Aerial crown-view tile of a tropical tree (Barro Colorado Island, Panama), acquired 20250512:
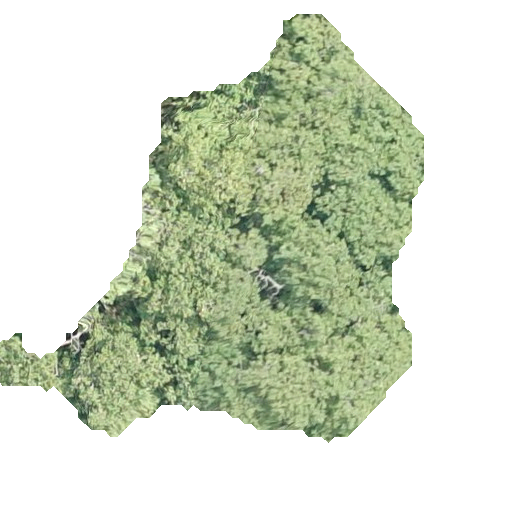
Species: Hieronyma alchorneoides
GBIF accepted scientific name: Hieronyma alchorneoides
Crown area: 151.132 m²